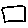
Label: square